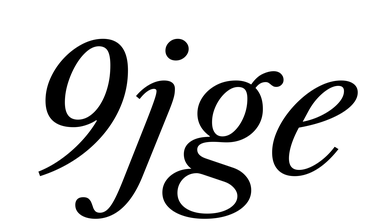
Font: LibreCaslonText-Italic_Italic